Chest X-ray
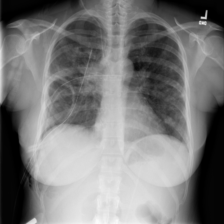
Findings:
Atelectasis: negative
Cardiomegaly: negative
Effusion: negative
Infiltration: negative
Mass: negative
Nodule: negative
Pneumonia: negative
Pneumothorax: positive
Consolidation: negative
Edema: negative
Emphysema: negative
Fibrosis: negative
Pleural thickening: negative
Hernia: negative